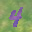
Label: 4